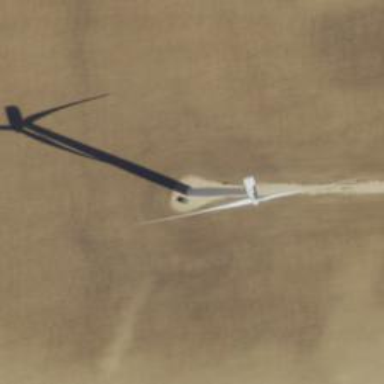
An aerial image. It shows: Wind generator in the form of horizontal axis wind turbine.